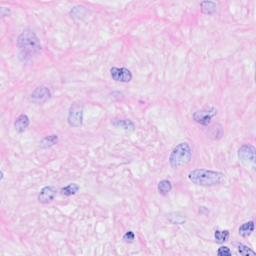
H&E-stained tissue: Breast